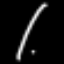
Label: line